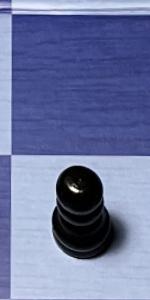
Label: Pawn_Black